Question: I've created a custom plotting function for a scatterplot with error bars on multiple series using rCharts. I successfully embedded said plot in a shiny application. The first time it shows everything works fine:

However, if I try to update the plot (e.g. by changing some input) the plot does not change and I get the following JS error message on the browser's console:
'TypeError: 'undefined' is not a function (evaluating 'this[b].destroy()')'
The strange thing is that if I check the plot object (p) it seems fine, e.g. I can plot it in Rstudio and also get a viable html page from it. I guess the problem is somehow that the old plot cannot be removed properly.
I use rCharts v. 0.4.5 and shiny 0.10.2.1 and I have uploaded an example shiny app to github:
<URL>
As extra dependency you will need to install the packages rjson and foreach. You can then run the app with
'runGitHub(repo="mlist/highcharts_scatterplot_example")'
'''
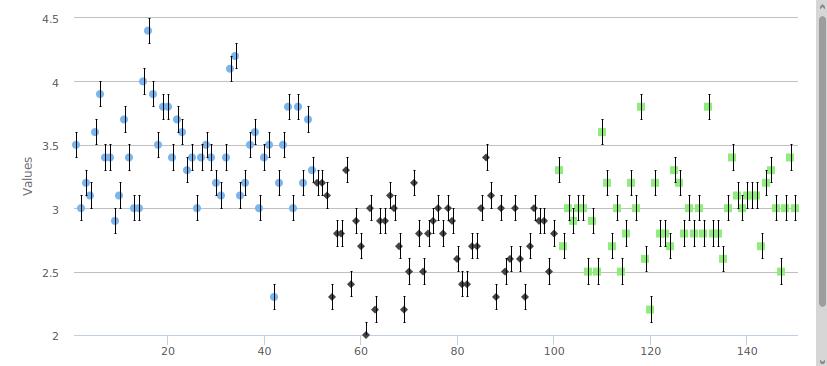
Answer: Use 'renderChart2' rather then 'renderChart'. Replace 'output$testPlot' with :
'''
output$testPlot <- renderChart2({
p <- highcharts.scatterplot.plate(data.frame(seq(1:nrow(iris)),iris[,2], input$error, iris[,5]))
return(p)
})
'''
You can try the change at:
'''
shiny::runGitHub(repo="johndharrison/highcharts_scatterplot_example")
'''